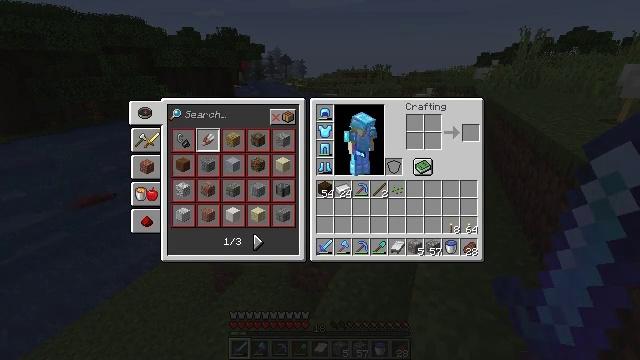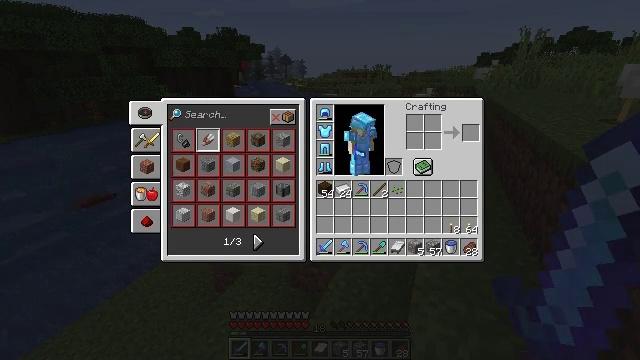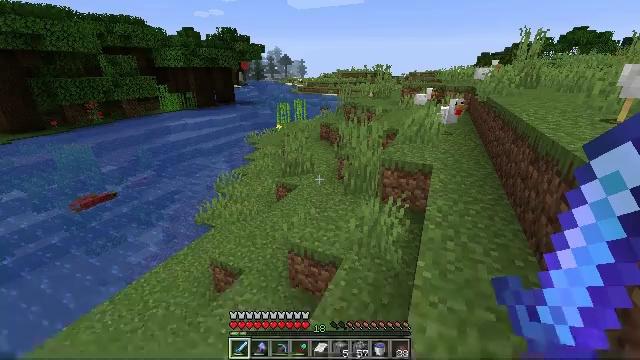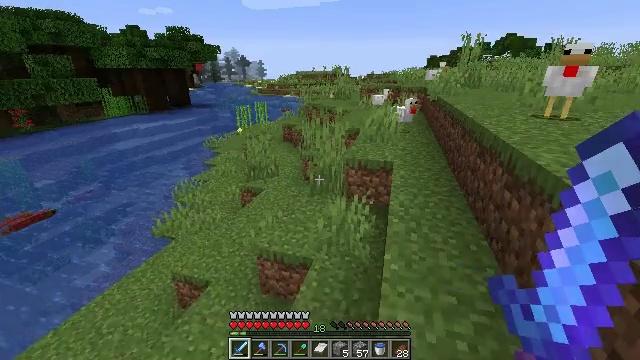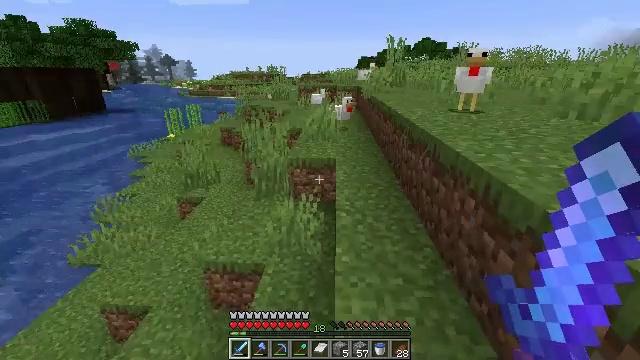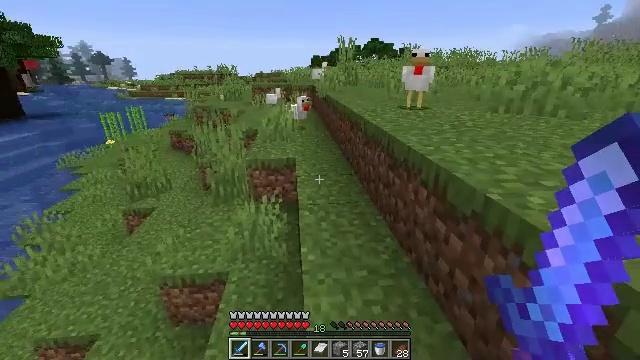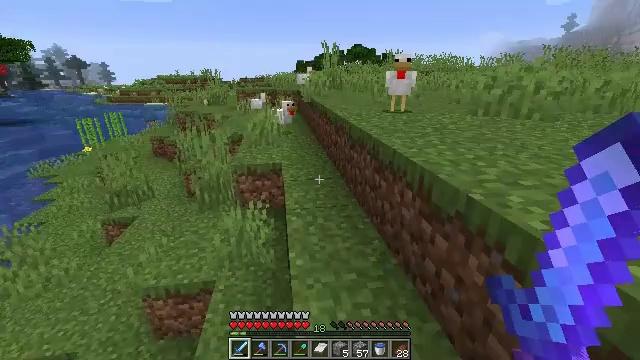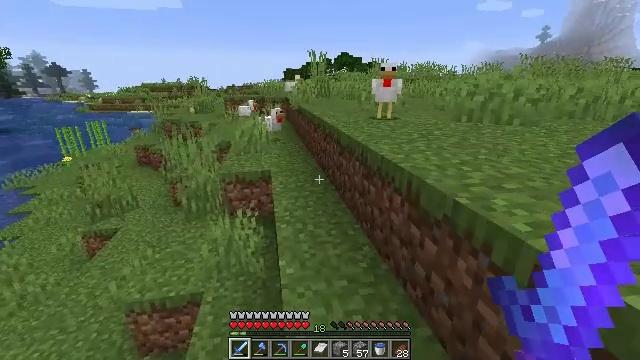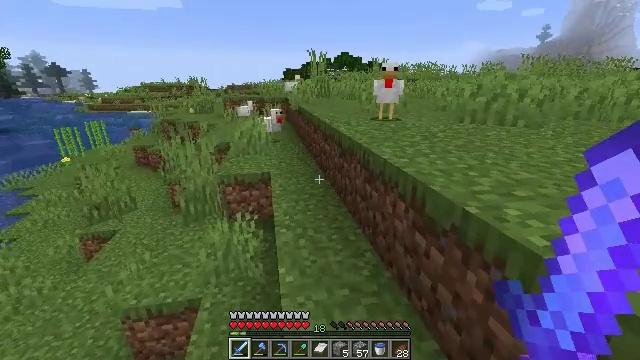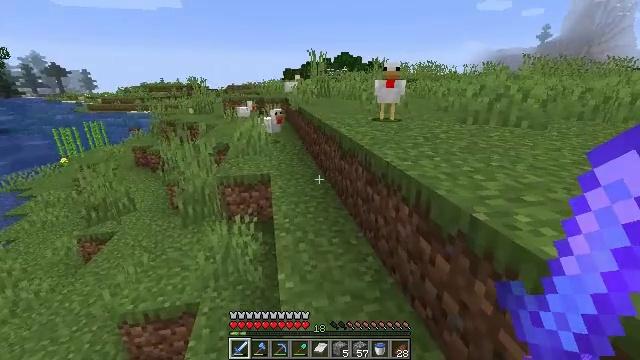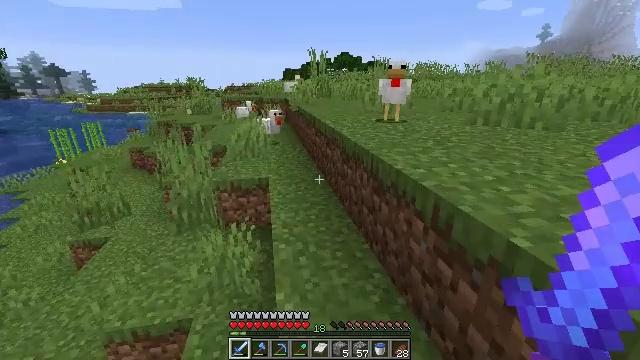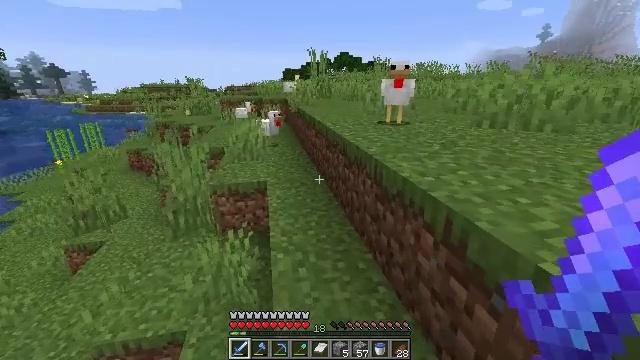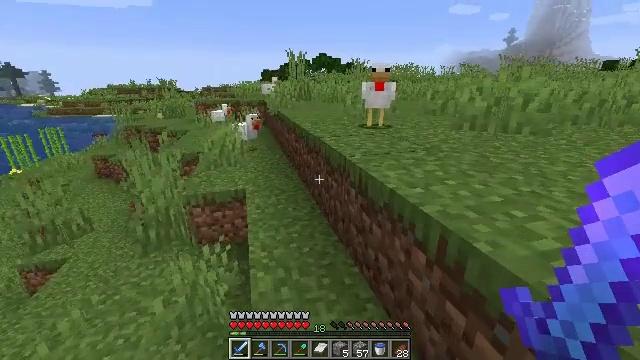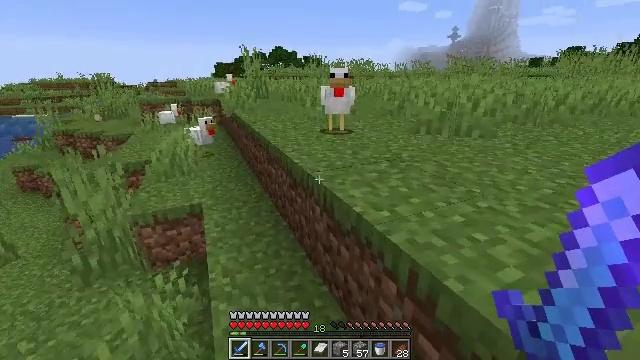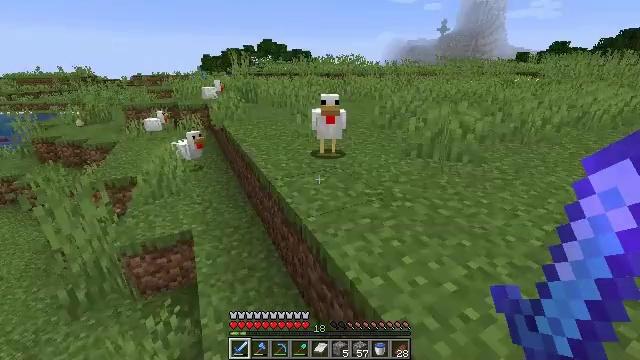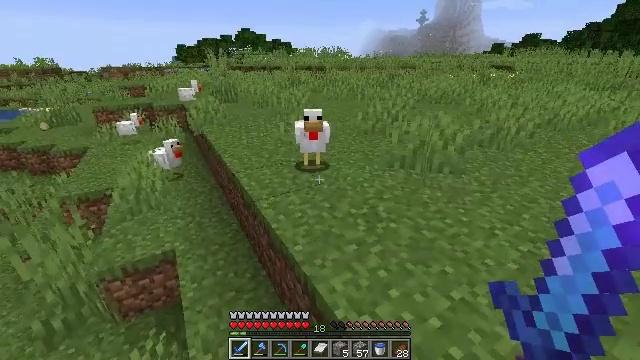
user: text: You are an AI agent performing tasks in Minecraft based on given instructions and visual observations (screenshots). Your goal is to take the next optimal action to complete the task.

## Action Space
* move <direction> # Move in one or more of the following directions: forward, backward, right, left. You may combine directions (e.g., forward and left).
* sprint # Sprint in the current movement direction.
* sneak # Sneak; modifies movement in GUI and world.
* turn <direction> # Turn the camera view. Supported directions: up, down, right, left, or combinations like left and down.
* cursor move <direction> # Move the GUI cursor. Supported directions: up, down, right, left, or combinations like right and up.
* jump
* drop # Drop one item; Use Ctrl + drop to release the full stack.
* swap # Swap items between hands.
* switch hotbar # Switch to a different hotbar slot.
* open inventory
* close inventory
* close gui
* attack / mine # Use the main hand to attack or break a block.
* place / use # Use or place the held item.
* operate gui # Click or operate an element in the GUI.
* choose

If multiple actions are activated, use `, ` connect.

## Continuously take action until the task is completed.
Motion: motion action
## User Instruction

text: Kill the chicken.
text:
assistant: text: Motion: no_op
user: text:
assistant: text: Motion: no_op
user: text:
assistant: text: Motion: turn right
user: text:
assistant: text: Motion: turn right
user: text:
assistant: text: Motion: turn right
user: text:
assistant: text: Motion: turn right
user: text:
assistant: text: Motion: turn right and up
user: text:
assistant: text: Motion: move forward
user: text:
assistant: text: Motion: move forward
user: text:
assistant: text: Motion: move forward
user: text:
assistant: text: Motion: move forward
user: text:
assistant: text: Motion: move forward, turn right
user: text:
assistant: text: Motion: move forward, turn right and down, jump
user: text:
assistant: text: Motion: move forward, turn right and down, jump
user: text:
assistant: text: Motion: move forward, turn right and down, jump
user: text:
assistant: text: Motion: move forward, jump
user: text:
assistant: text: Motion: move forward, jump
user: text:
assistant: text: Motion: move forward
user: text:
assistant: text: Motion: move forward, attack / mine
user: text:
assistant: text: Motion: move forward, attack / mine
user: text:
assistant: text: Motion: move forward, attack / mine
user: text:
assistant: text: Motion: move forward
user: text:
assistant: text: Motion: move forward
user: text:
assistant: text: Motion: move forward
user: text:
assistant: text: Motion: move forward
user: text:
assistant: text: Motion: move forward
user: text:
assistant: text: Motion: move forward
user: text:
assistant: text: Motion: move forward
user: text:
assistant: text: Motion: move forward and move left
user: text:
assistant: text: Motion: move forward and move left, turn right